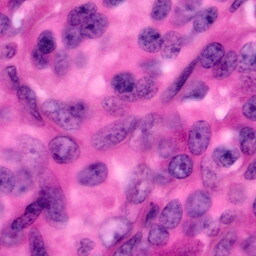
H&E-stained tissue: Pancreatic